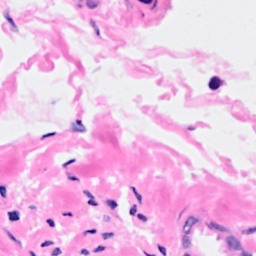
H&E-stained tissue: Breast